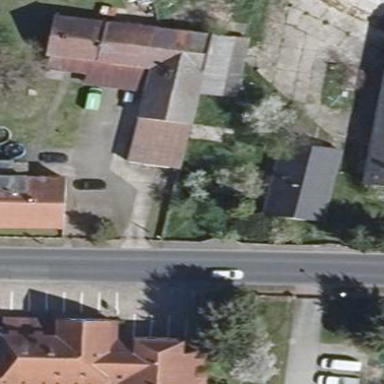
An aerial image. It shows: Building.